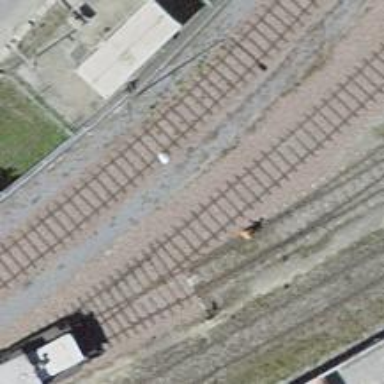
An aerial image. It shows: Railway switch.